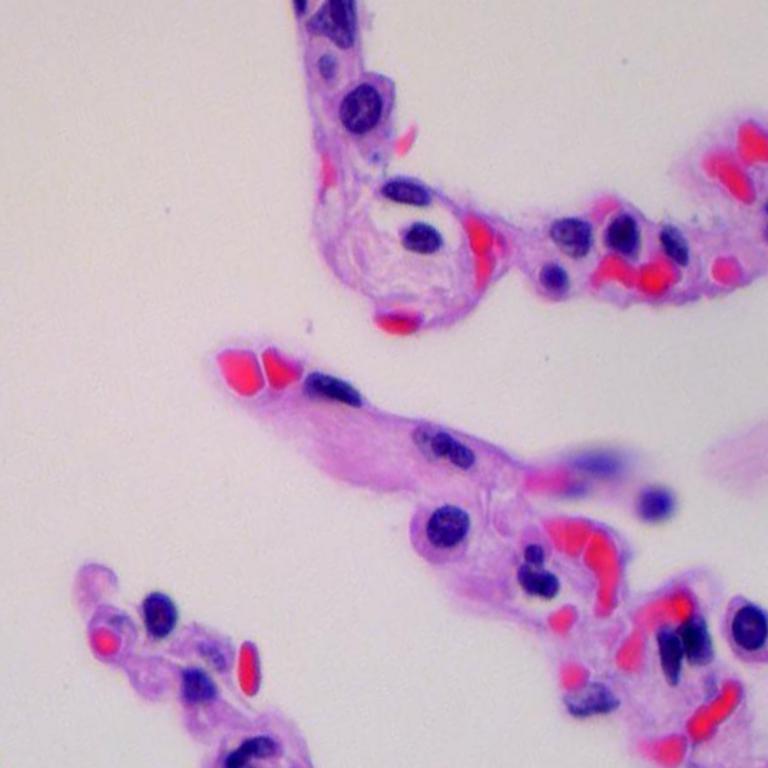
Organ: lung
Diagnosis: benign